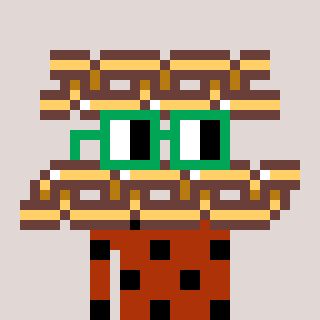
a pixel art character with square green glasses, a chain-shaped head and a hotbrown-colored body on a warm background